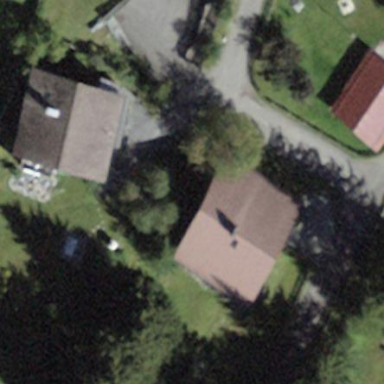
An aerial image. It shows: Building with tiled roof.